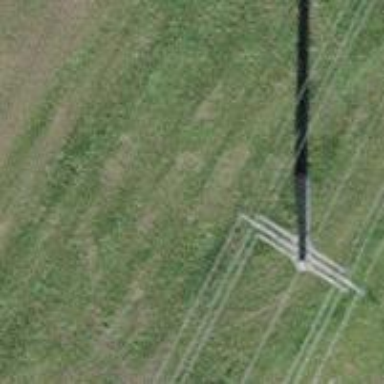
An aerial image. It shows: Concrete power pole.